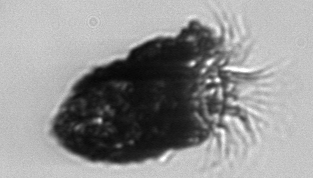
Label: Stenosemella_pacifica